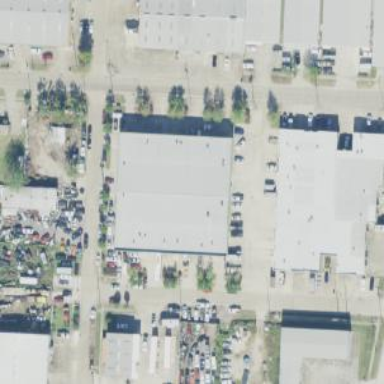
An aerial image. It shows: Industrial building.